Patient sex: M
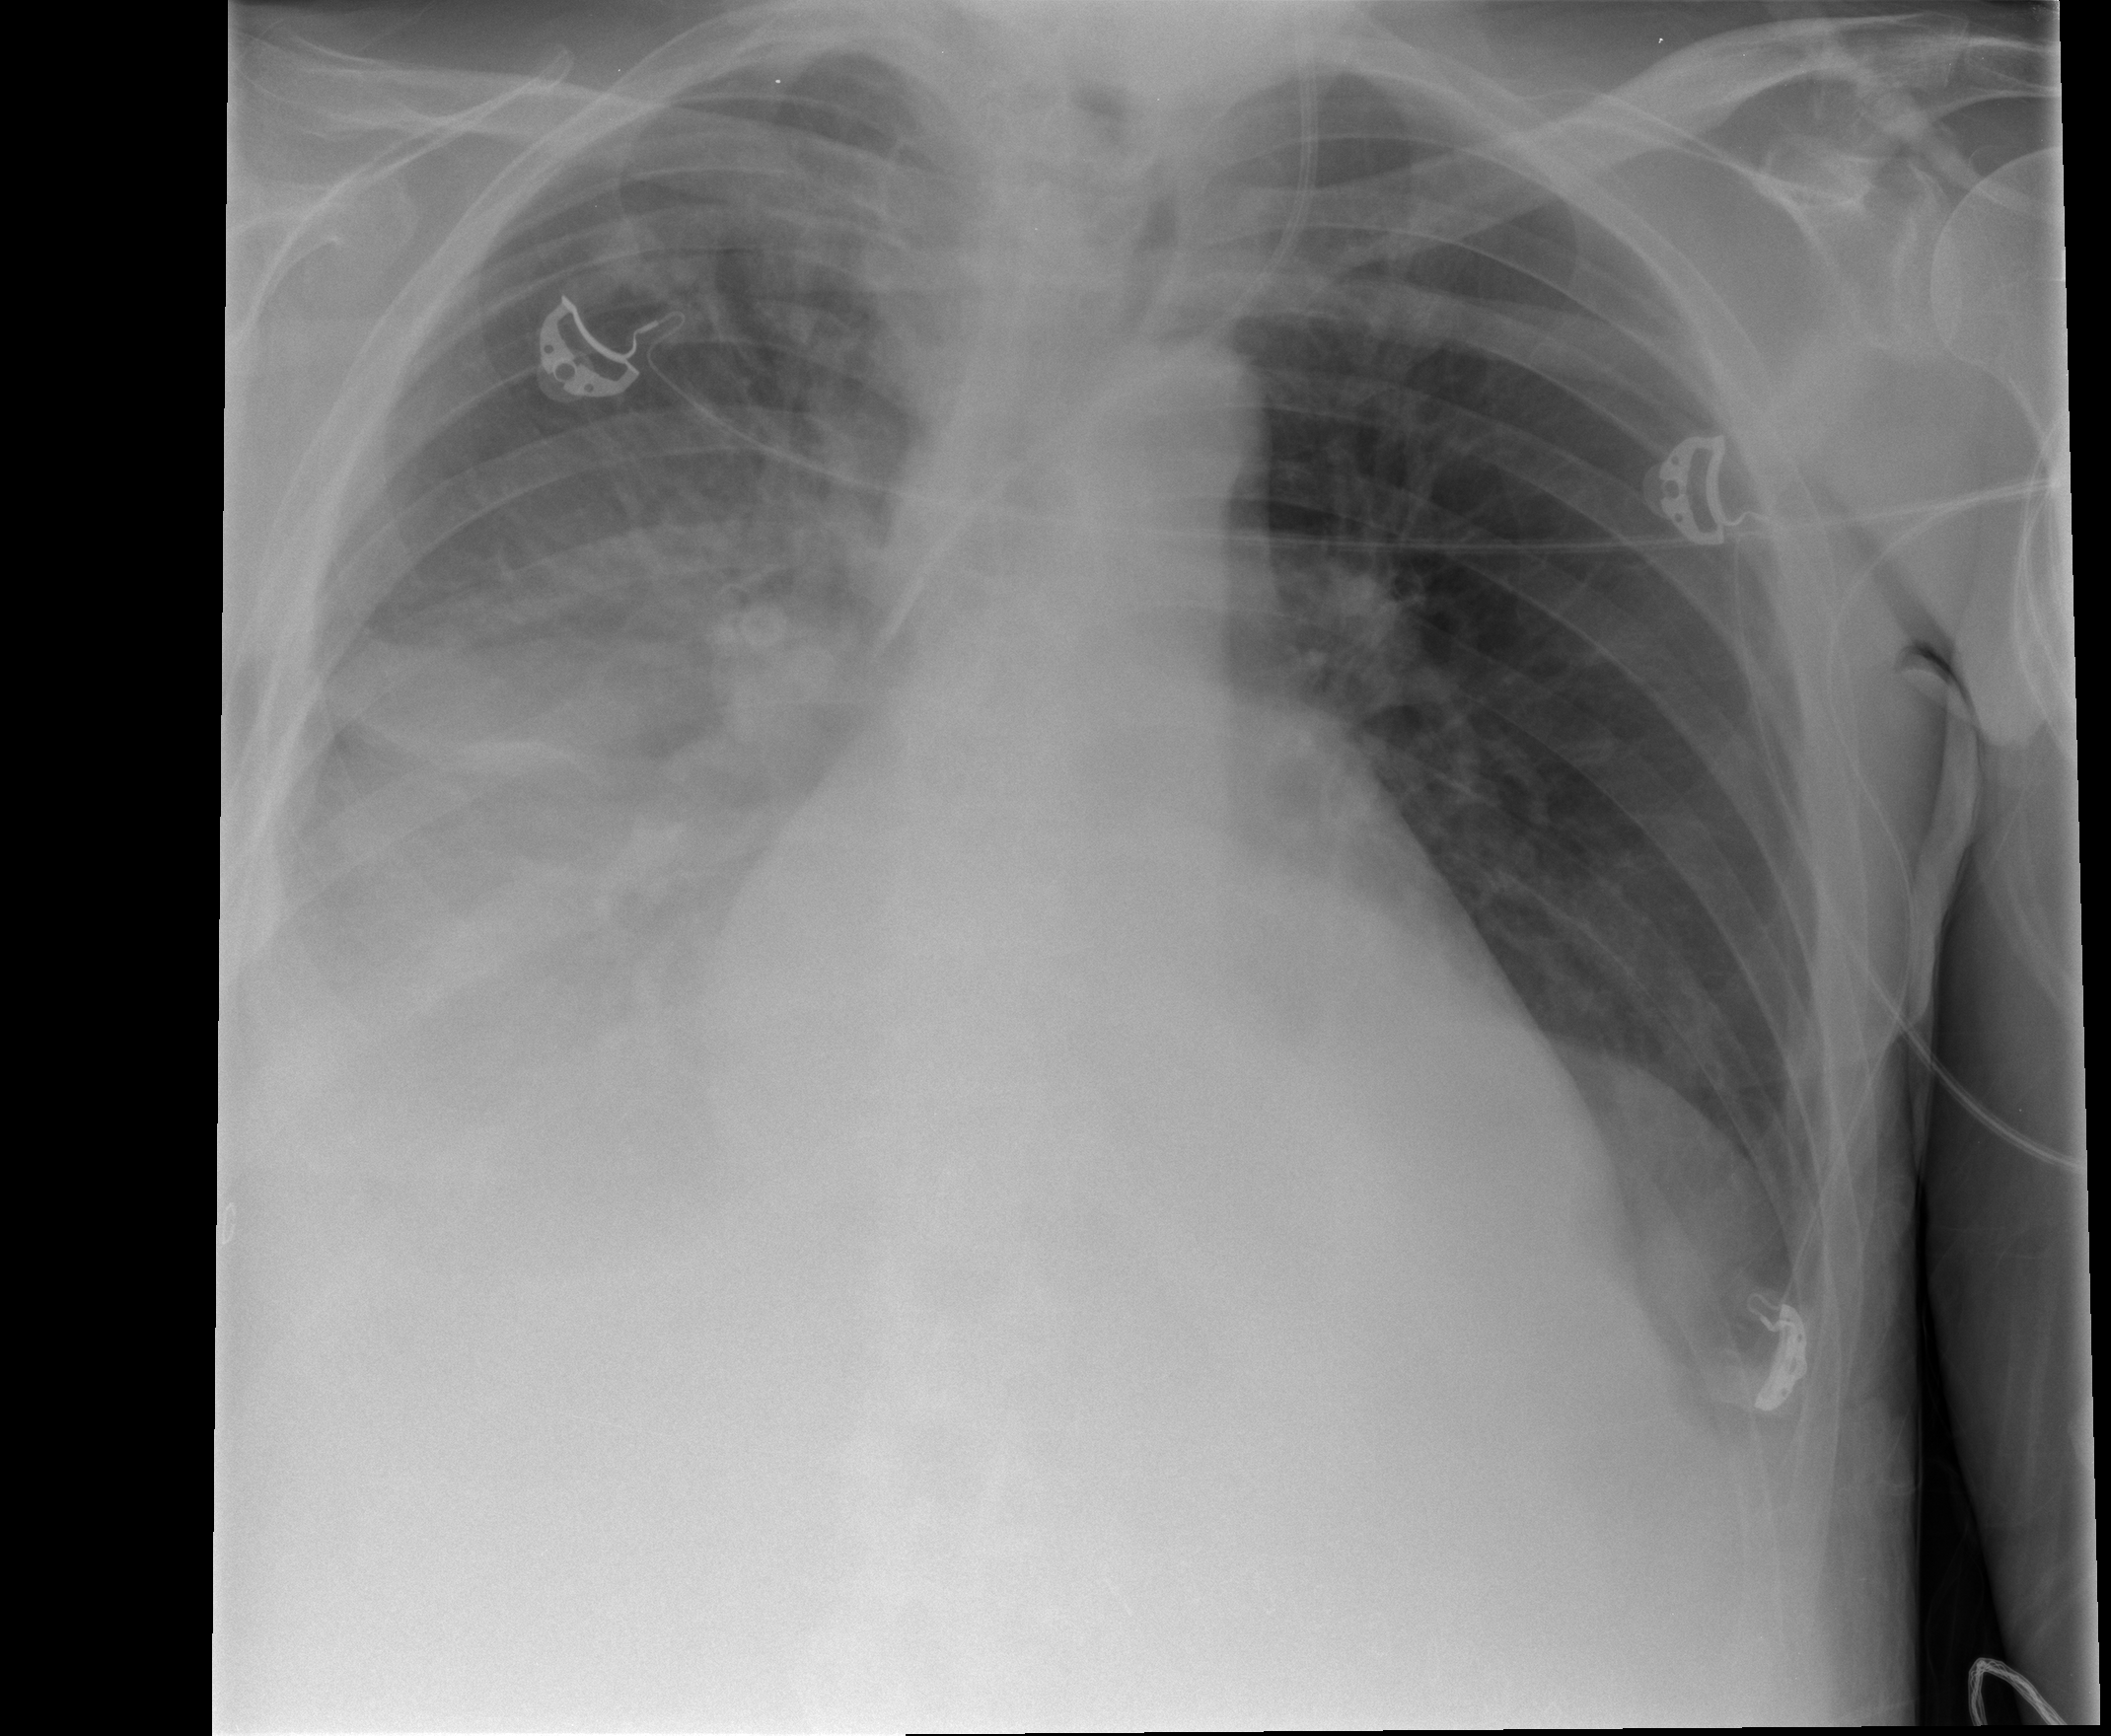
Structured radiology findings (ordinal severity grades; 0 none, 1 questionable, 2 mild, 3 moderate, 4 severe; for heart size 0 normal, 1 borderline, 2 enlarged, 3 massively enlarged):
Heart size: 2
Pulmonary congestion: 0
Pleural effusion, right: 3
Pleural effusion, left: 0
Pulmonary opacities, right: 0
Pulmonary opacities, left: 0
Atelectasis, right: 3
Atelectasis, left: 0